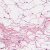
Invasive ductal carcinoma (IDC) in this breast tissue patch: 0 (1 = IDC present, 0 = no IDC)